Interaction volume radius: 10 \u00c5
Interaction volume height: 30 \u00c5
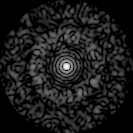
Disorder parameter: 0.8257